Question: In this table is a list of individuals and some of these individuals is a parent to another individual which is specified in 'parentID1' and 'parentID2' columns as the 'personID' value only. I want to display the list of individuals in the first column and then the name of their parent in the second column.

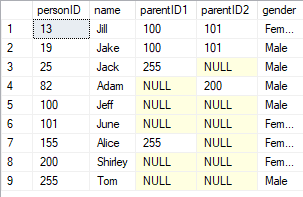
Answer: You can self-join the table twice:
'''
select
t.name,
t1.name parentName1,
t2.name parentName2
from mytable t
left join mytable t1 on t1.personID = t.parentID1
left join mytable t2 on t2.personID = t.parentID2
'''
---
Or you can use inline correlated subqueries:
'''
select
t.name
(select t1.name from mytable t1 where t1.personID = t.parentID1) parentName1,
(select t1.name from mytable t2 where t2.personID = t.parentID2) parentName2
from mytable t
'''
This assumes that there will not be more than 1 record in the table with a 'personID' that matches a given 'parentID1' or 'parentID2' (else the query will fail because the inline subquery will return more than one record).